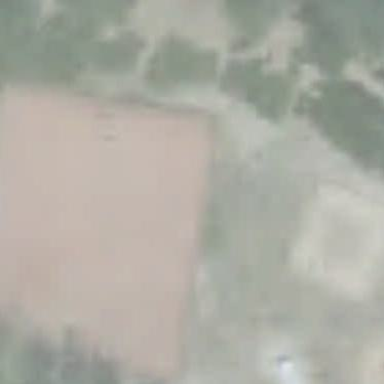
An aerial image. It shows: Basketball court located in leisure land pitch.